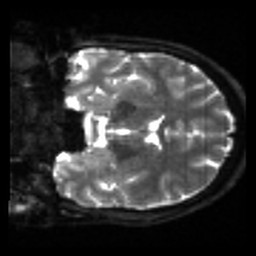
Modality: sbref
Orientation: coronal
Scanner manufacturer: siemens
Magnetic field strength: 3 T
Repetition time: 4 s
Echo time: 0.0594 s